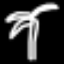
Label: palm tree